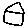
Label: house